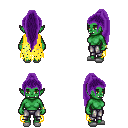
a pixel art fantasy rpg character, female body template, orc, green skin, yellow tattered cape, metal pants, purple extra-long topknot hairstyle, bracelets, white slippers, four views (front, back, left, right), 2x2 character sprite sheet, small pixel art, hard edges, no anti-aliasing